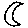
Label: moon